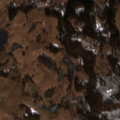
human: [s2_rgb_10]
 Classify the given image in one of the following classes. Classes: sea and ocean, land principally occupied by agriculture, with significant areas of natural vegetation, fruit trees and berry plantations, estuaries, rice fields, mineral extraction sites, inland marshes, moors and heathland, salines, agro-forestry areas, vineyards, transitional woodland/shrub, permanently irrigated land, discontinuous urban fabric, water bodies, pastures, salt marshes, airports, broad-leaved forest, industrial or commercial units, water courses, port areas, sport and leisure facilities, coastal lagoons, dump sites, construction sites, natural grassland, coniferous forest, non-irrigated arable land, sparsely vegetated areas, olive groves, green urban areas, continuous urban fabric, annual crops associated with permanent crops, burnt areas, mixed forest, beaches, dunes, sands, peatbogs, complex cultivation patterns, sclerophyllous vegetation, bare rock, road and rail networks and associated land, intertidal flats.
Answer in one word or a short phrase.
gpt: pastures, land principally occupied by agriculture, with significant areas of natural vegetation, broad-leaved forest, water bodies